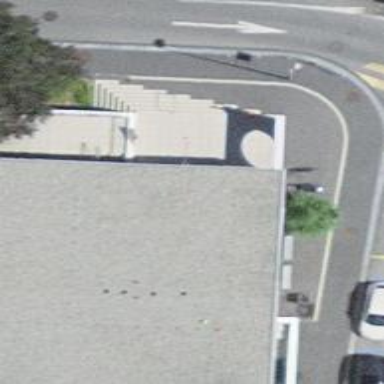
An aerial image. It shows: Police building.